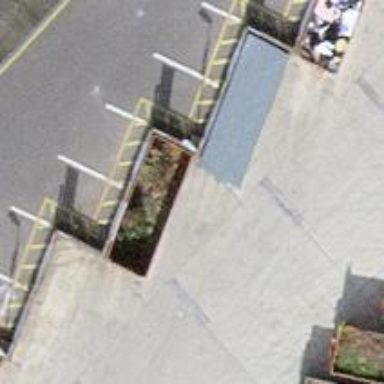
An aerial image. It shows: Retaining wall.